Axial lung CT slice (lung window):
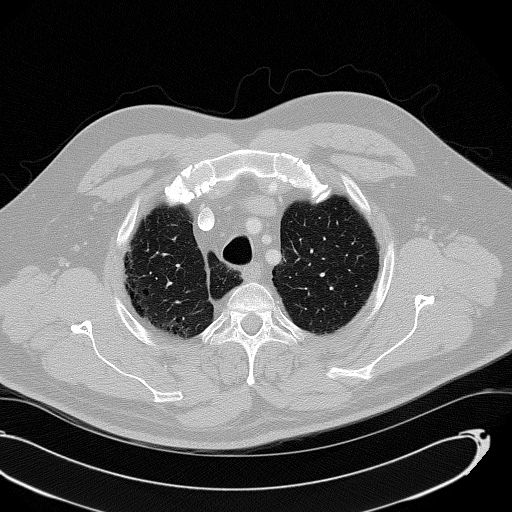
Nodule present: no